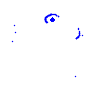
Particle: electron